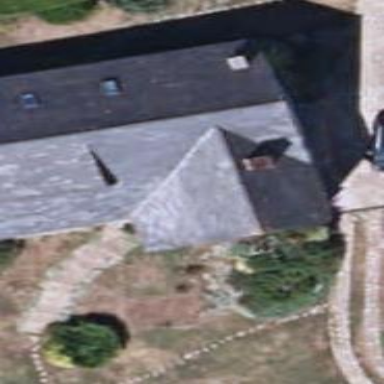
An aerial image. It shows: Simple and straightforward house.